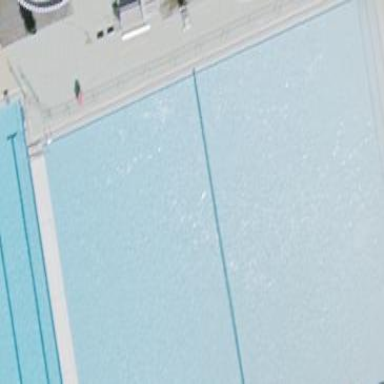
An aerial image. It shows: Swimming pool within leisure land area designed for swimming activities.